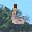
Label: 6